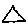
Label: triangle